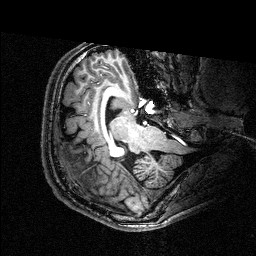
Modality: T1w
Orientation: axial
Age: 23
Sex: male